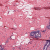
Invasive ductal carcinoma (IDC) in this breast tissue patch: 0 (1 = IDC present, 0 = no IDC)